Interaction volume radius: 5 \u00c5
Interaction volume height: 30 \u00c5
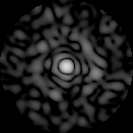
Disorder parameter: 0.8679